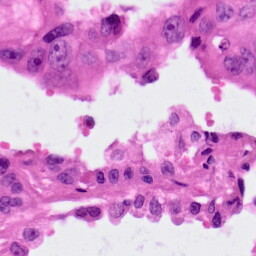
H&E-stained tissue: Lung